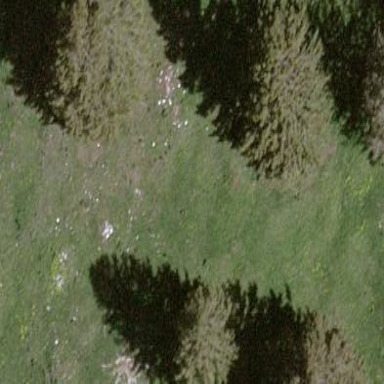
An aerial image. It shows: Forest area.